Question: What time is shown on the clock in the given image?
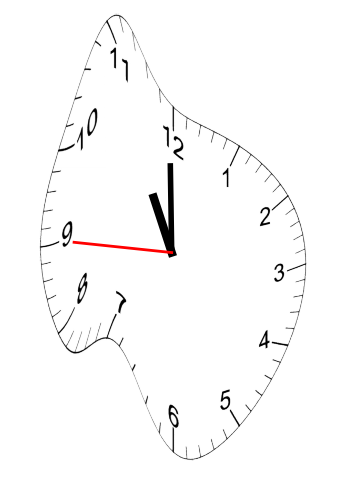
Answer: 10:59:45